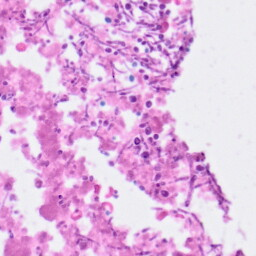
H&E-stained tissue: Pancreatic